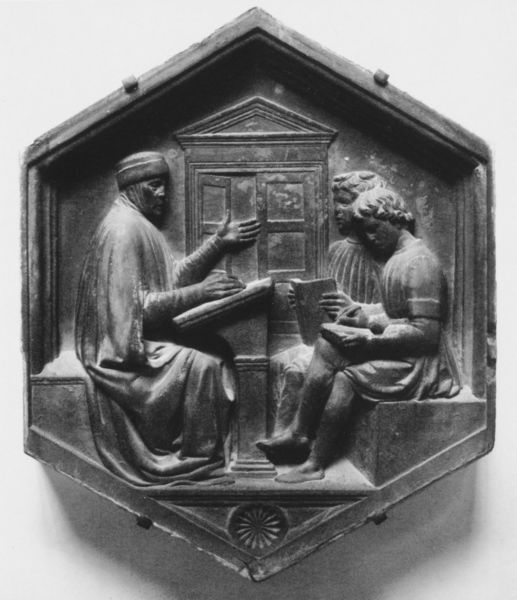
Titel: Reliefs vom Campanile des Doms
Künstler: Luca della Robbia
Institution: Florenz, Museo dell’Opera del Duomo
Schlagwörter: mann, fenster, männer, tür, kappe, mütze, falten, kirche, kinder, rund, relief, bücher, schrank, italien, lehrer, schule, studie, unterricht, giebel, rad, metall, bronze, nische, buch, pult, pfarrer, werkstatt, rosette, priester, schreiber, schüler, lernen, sechseck, lehrlinge